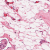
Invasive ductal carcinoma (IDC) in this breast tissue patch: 0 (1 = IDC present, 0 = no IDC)